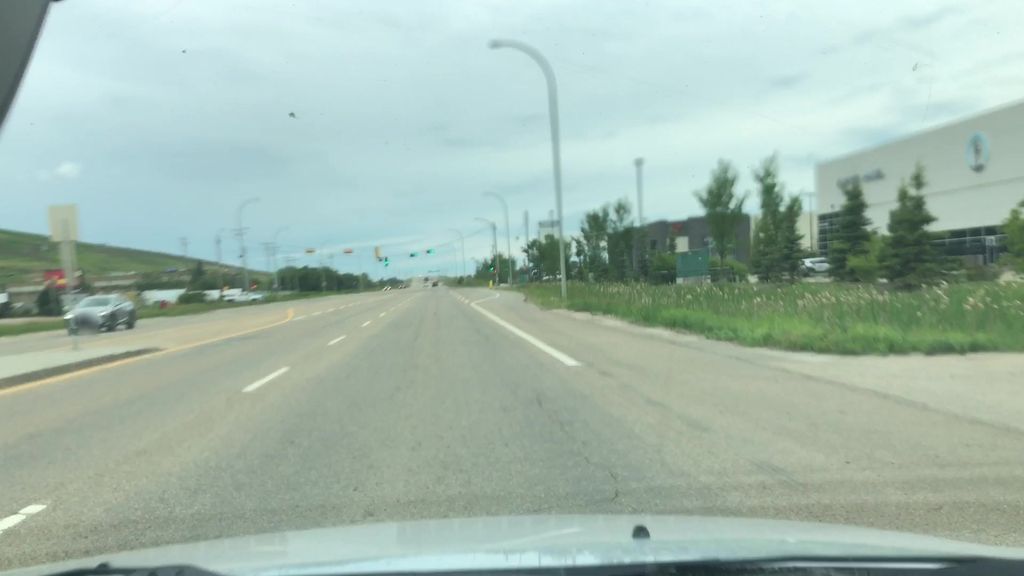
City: edmonton